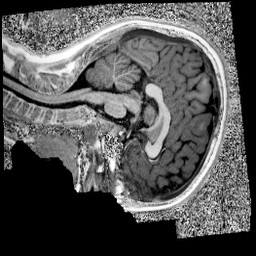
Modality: UNIT1
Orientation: sagittal
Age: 9
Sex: female
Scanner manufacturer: siemens
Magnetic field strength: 3 T
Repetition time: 4 s
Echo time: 0.00303 s